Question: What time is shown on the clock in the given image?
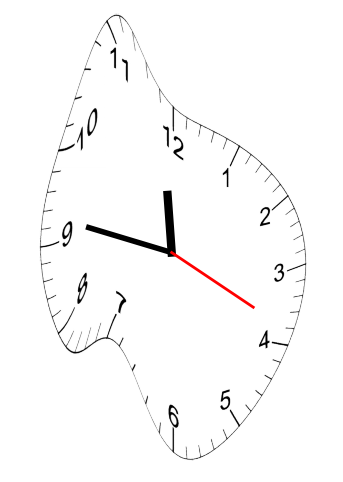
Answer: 11:46:19